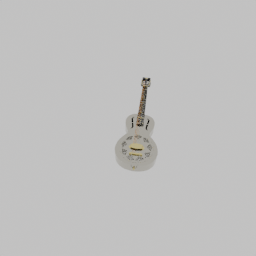
Label: electronics